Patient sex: F
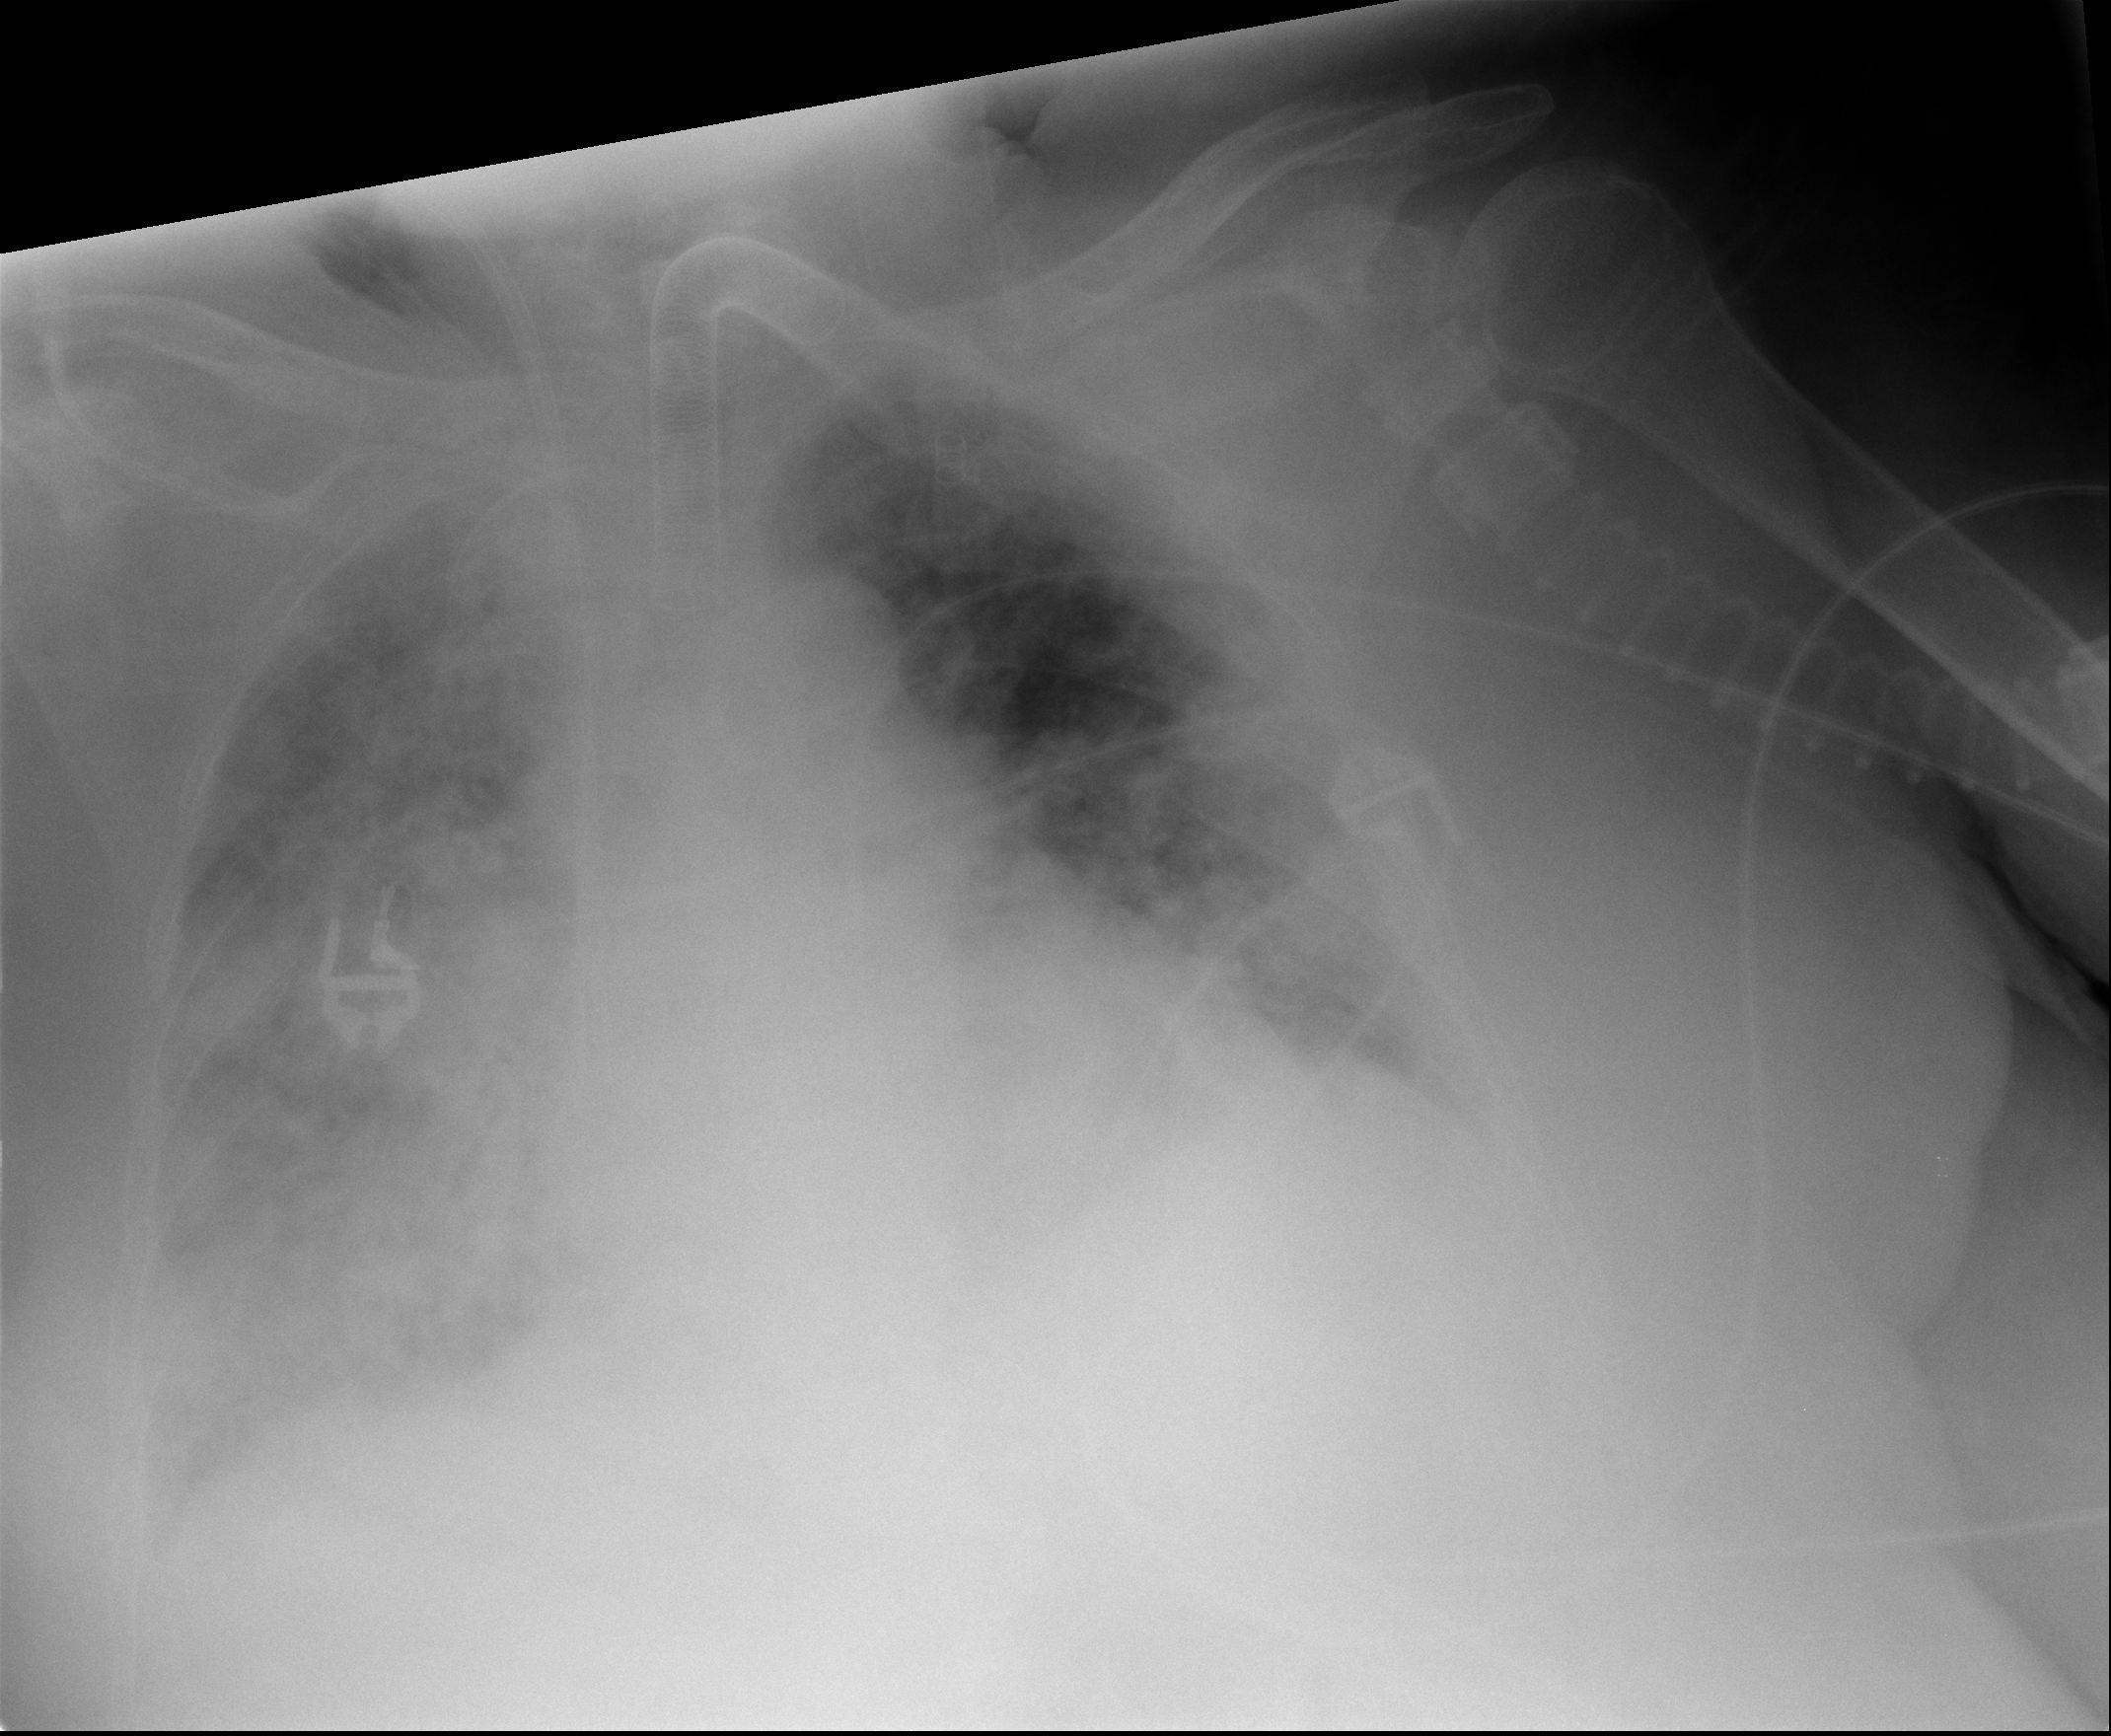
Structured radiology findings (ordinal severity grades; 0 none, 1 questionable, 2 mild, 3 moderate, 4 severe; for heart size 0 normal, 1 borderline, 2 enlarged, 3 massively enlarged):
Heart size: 2
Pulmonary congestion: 3
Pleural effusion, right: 2
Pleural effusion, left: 2
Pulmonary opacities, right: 4
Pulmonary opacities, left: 3
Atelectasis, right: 3
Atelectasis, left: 2